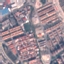
Land use / land cover class: Residential